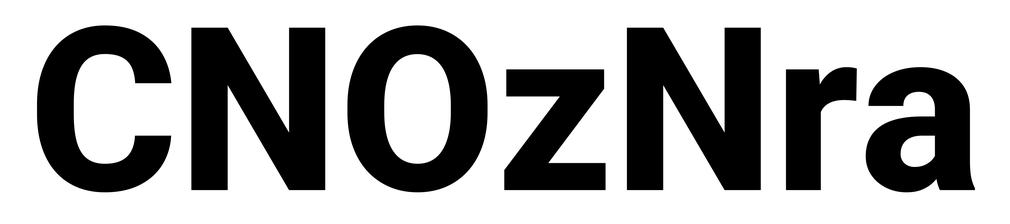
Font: Roboto_ExtraBold